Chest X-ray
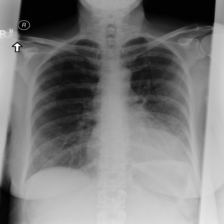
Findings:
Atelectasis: negative
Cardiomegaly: negative
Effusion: negative
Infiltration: positive
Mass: negative
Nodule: negative
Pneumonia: negative
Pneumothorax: negative
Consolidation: negative
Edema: negative
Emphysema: negative
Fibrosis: negative
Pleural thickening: negative
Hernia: negative